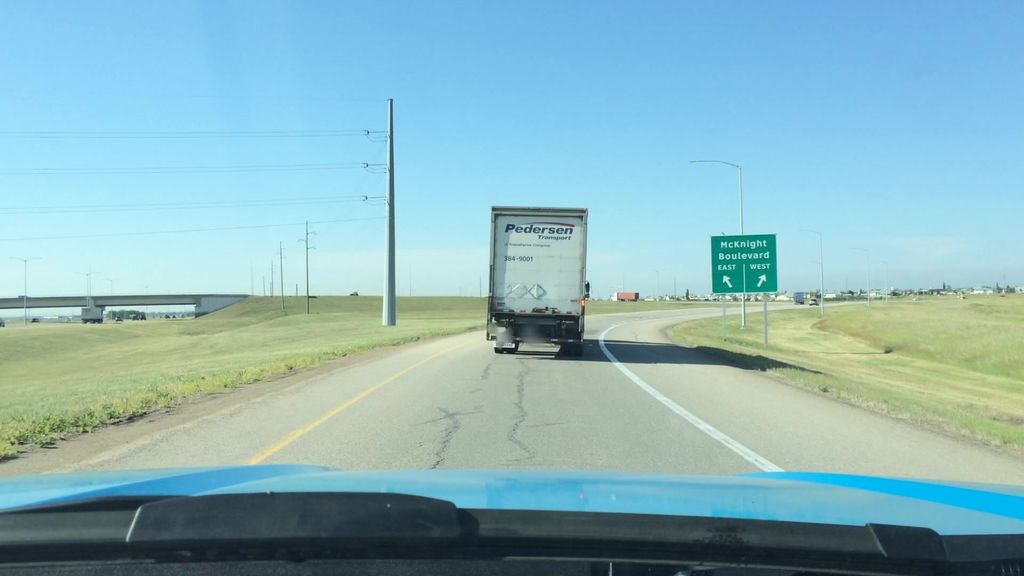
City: calgary